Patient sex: F
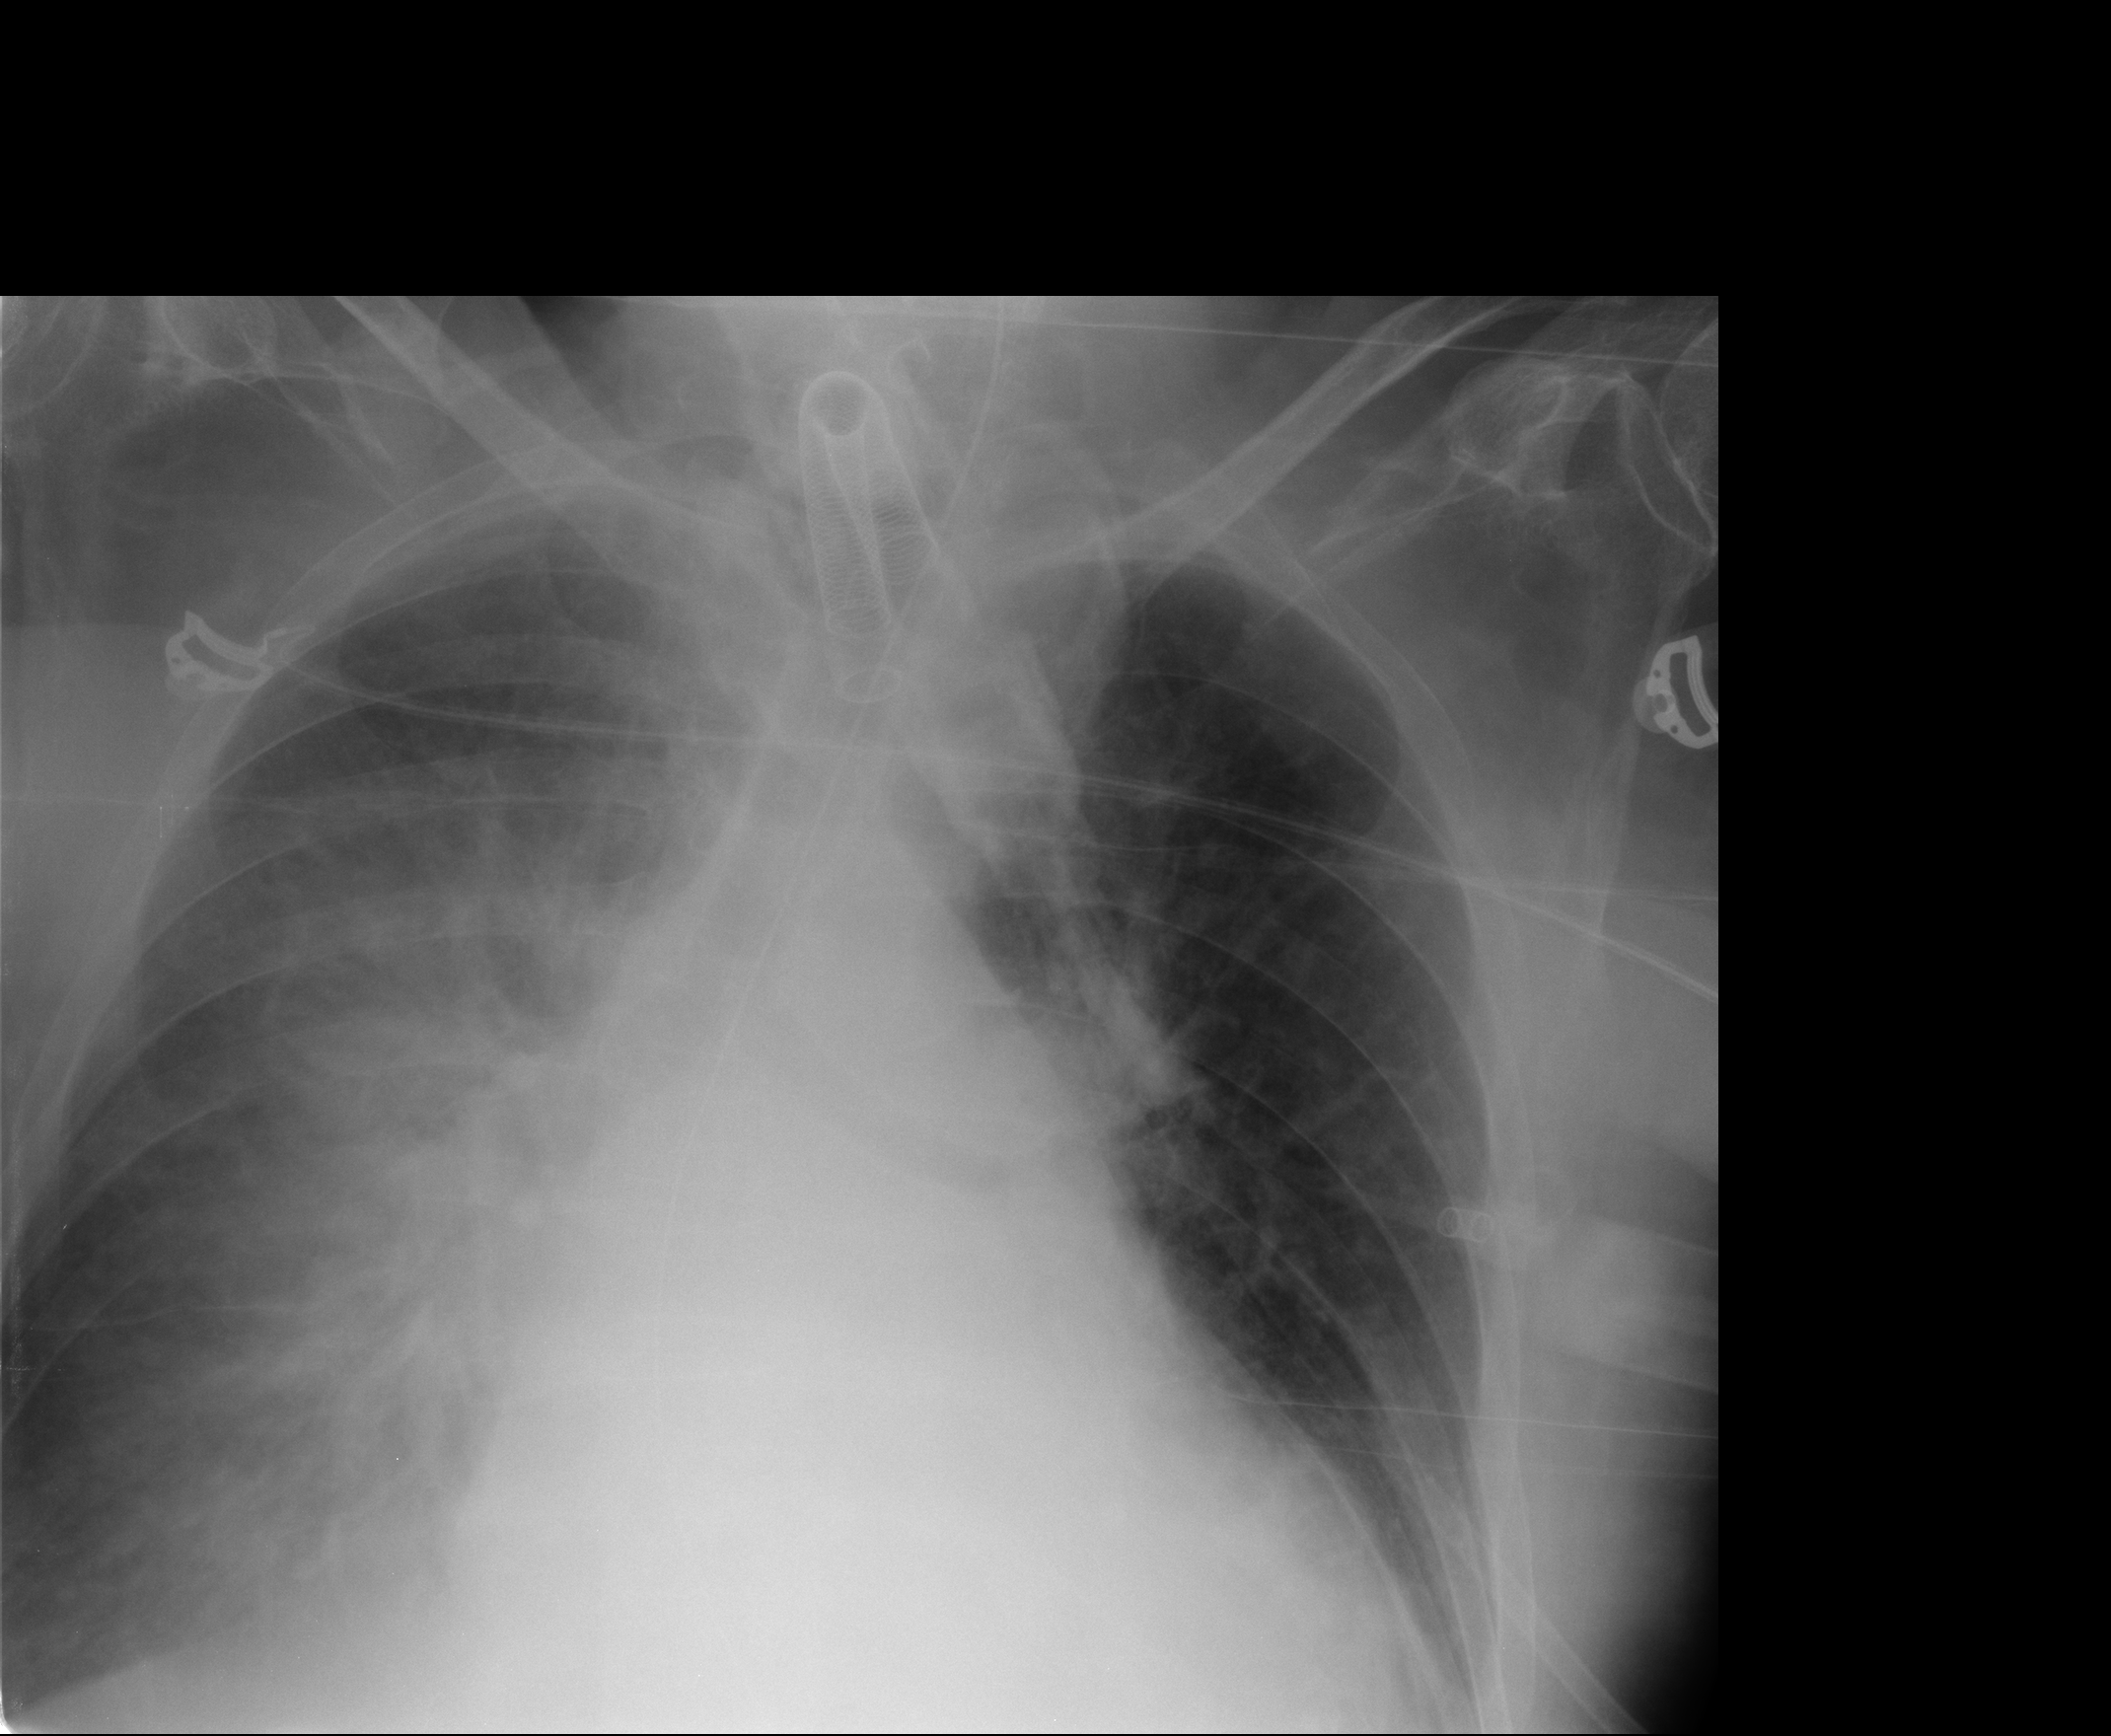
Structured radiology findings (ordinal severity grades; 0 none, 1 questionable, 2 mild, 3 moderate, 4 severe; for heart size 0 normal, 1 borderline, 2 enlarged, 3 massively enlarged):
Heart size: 2
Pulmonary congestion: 2
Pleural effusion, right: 1
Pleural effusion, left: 1
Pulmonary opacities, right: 3
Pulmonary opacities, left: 0
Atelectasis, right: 3
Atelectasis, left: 2